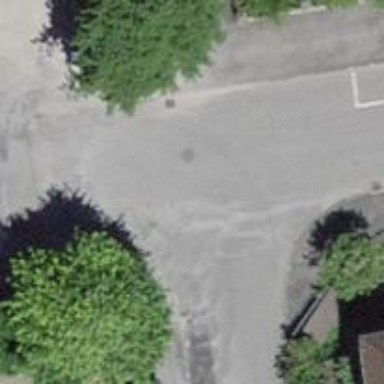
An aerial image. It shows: Residential road with asphalt surface. Both sides of the road have parallel parking lanes.